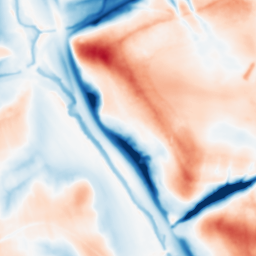
Category: multiscale
Decomposition family: dog_multiscale
Decomposition parameters: sigma_ratio: 1.6
n_scales: 6
base_sigma: 1
Upsampling method: lanczos
Upsampling parameters: scale: 2
Upsampling scale: 2